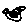
Label: bird